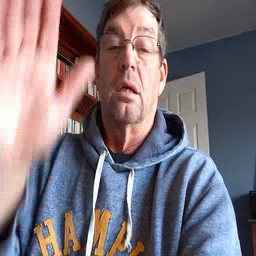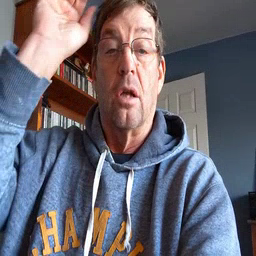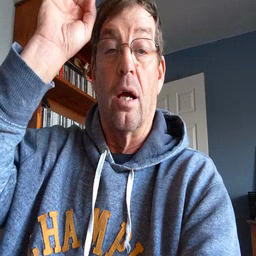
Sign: donkey